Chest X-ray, PA view. Patient: 49 years old, sex M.
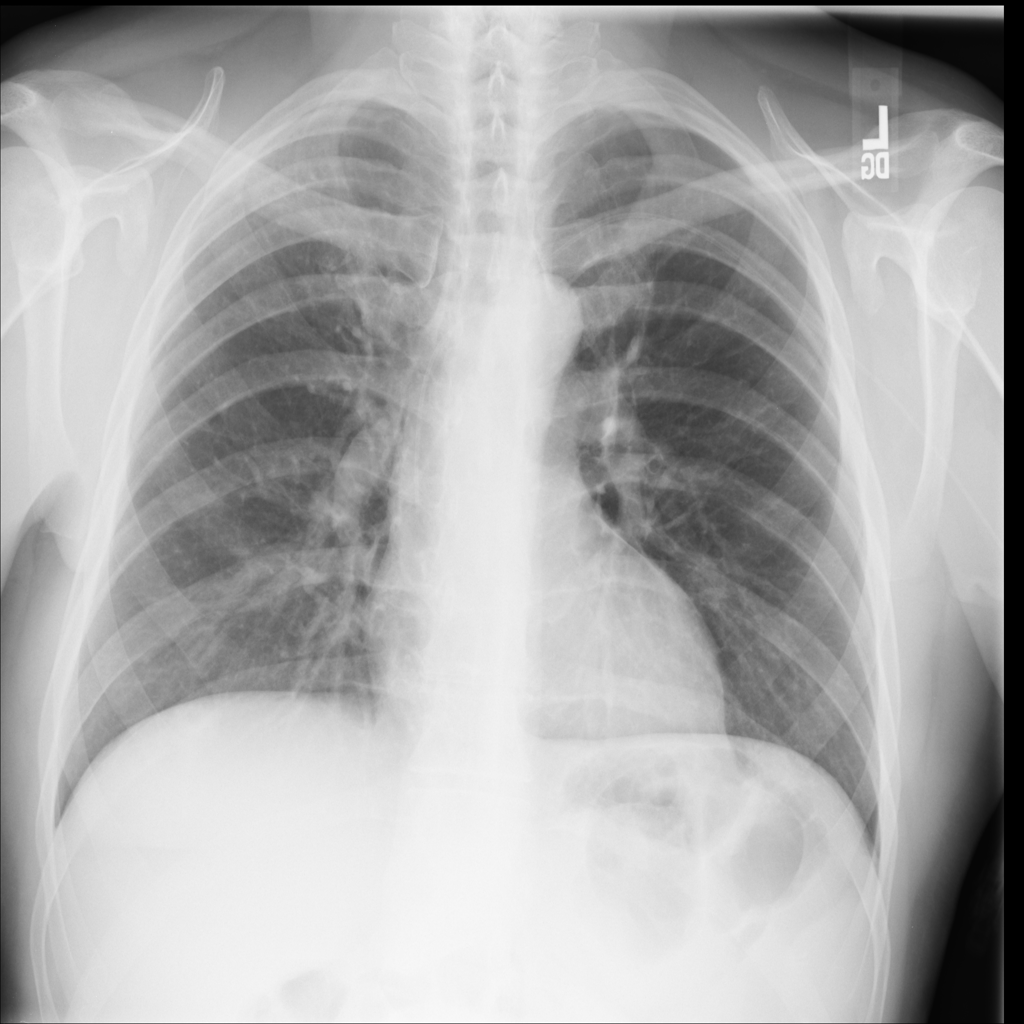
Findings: No Finding